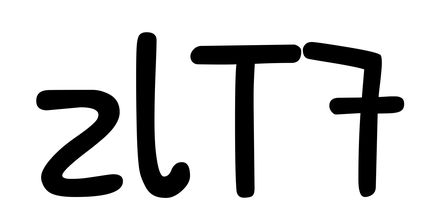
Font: PatrickHand-Regular